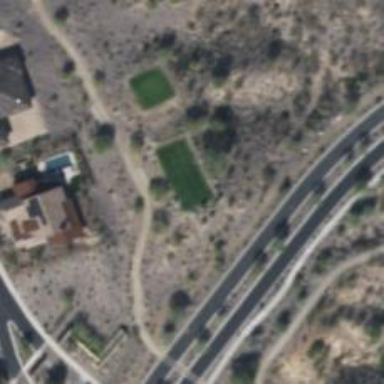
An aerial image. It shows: Grassy area designated as golf tee.